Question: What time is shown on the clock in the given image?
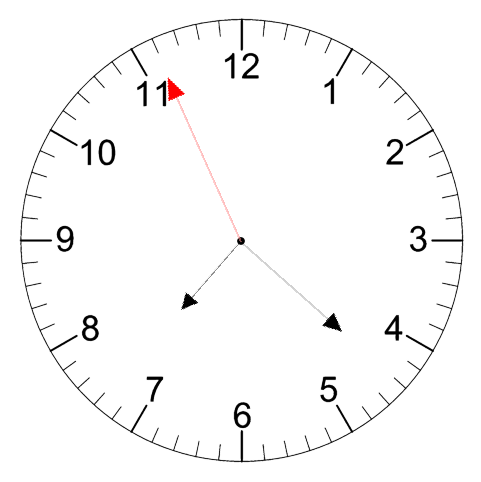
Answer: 07:21:56